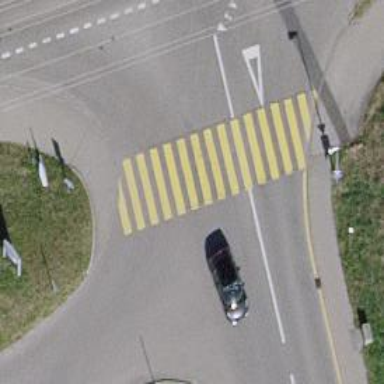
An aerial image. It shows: Uncontrolled zebra crossing on the road.